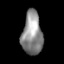
Tissue: lung
Cell type: Epithelial cells
Senescence score: 0.2141
Nuclear area (px): 859
Mean DAPI intensity: 140.295